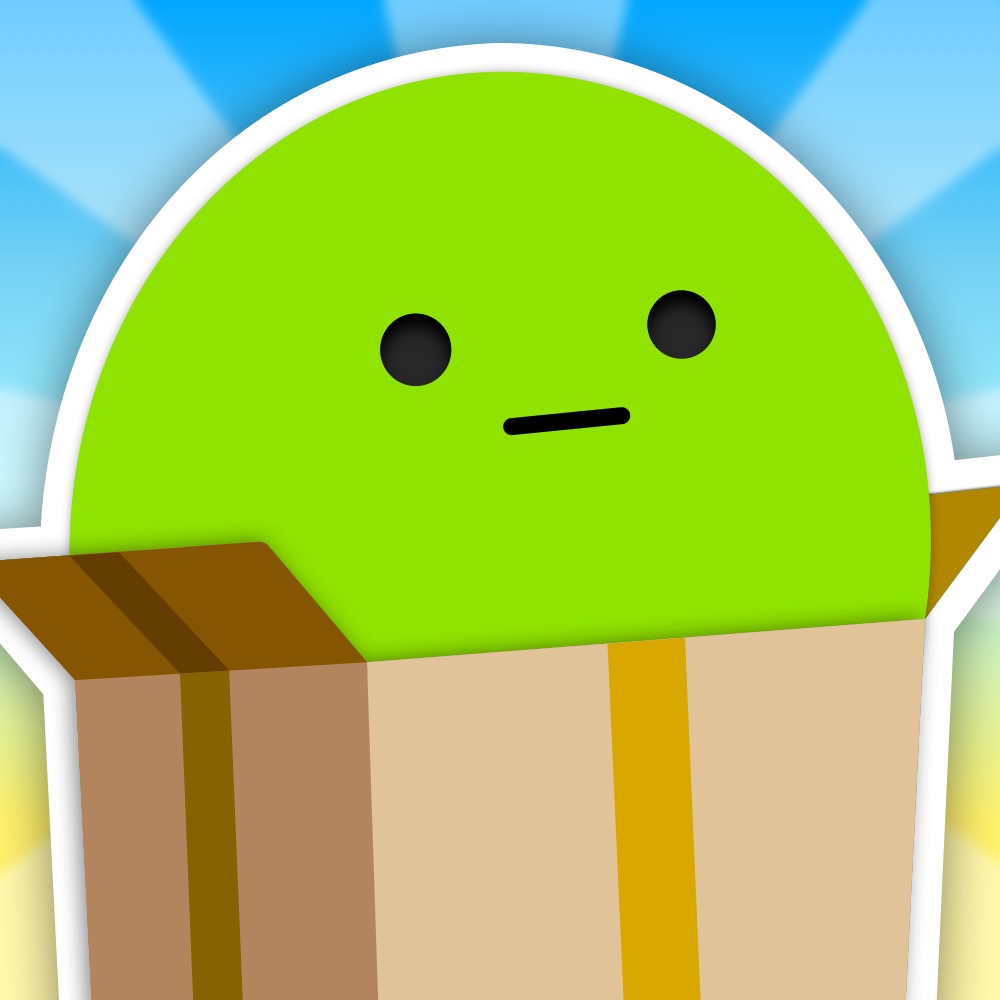
Label: green